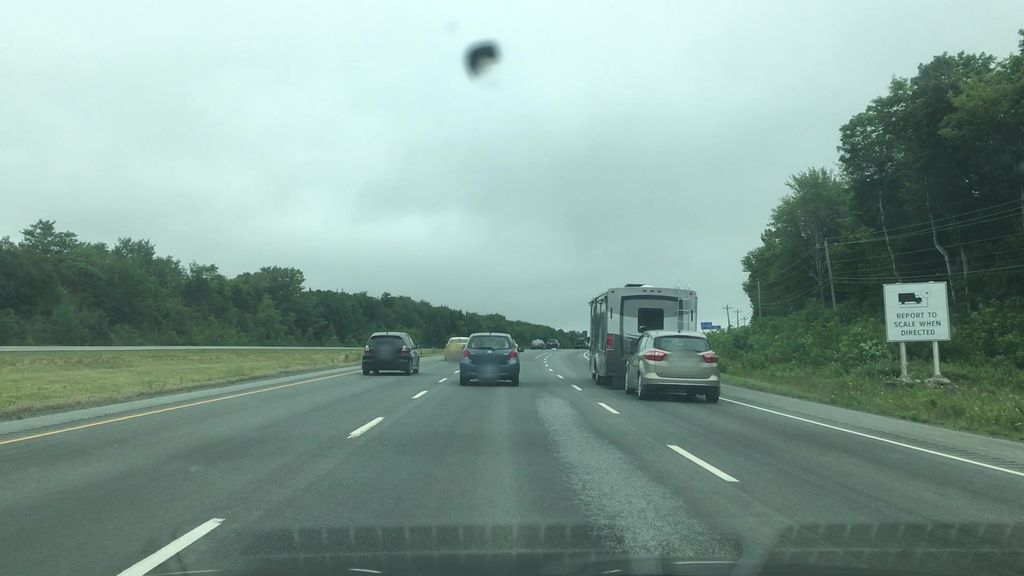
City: halifax